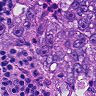
Metastatic tissue present: yes